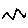
Label: zigzag